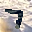
Label: 7